Interaction volume radius: 10 \u00c5
Interaction volume height: 25 \u00c5
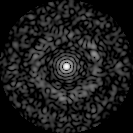
Disorder parameter: 0.8288